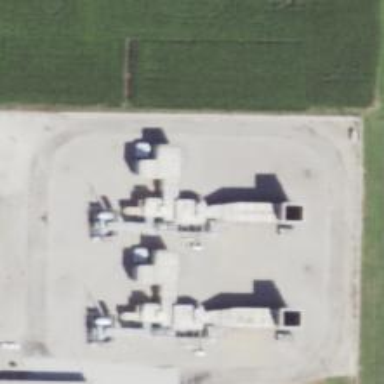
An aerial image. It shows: Gas-powered generator. It is gas turbine type generator.